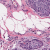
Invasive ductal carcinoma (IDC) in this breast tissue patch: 1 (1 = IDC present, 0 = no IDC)